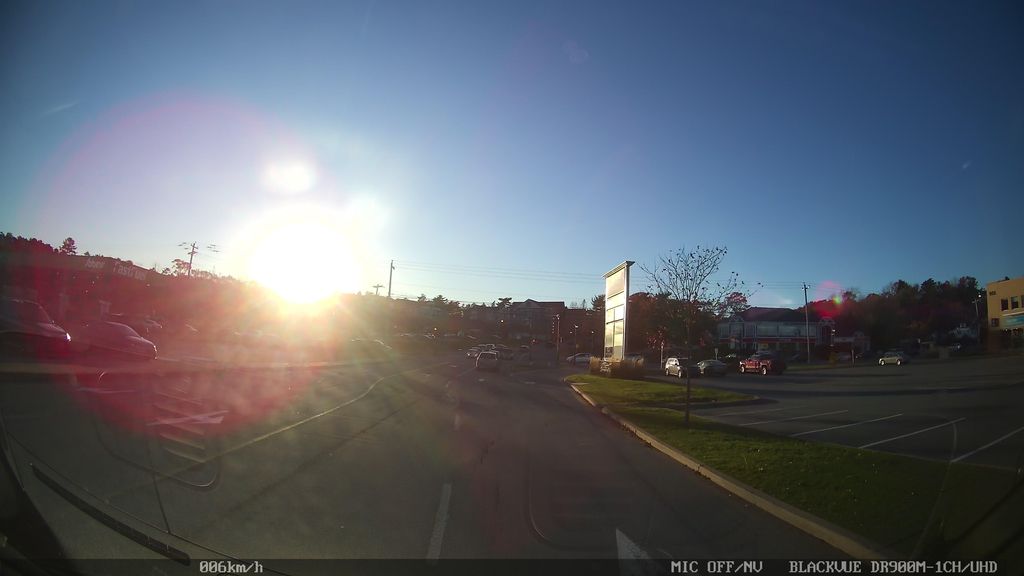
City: halifax